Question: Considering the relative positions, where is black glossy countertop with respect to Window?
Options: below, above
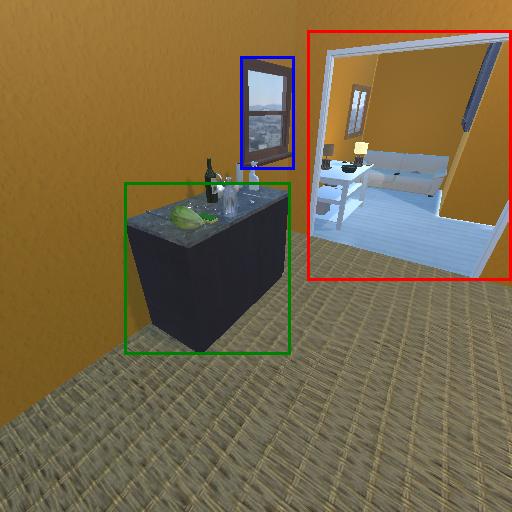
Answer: below